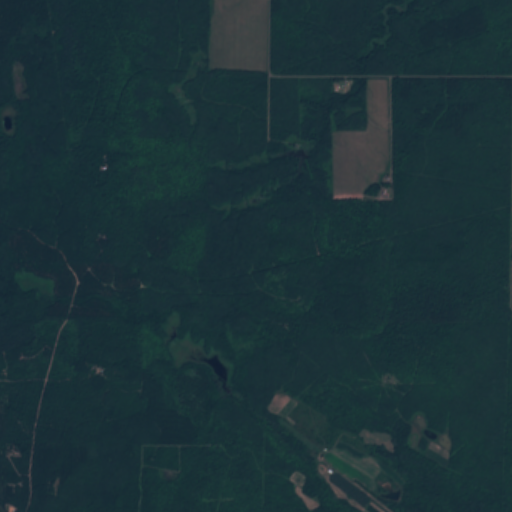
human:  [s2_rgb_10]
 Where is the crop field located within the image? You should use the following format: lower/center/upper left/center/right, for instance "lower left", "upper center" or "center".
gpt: There is no crop field in the image.